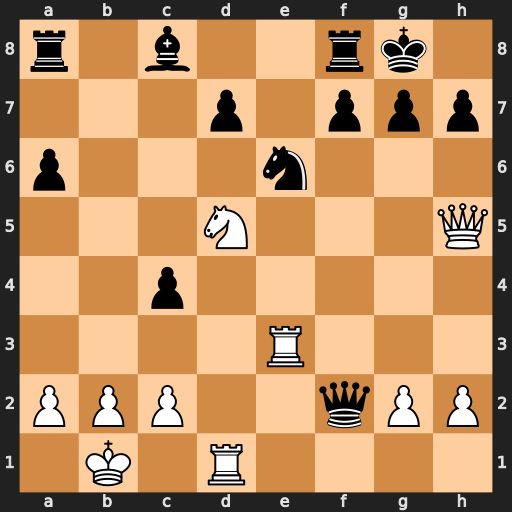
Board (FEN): r1b2rk1/3p1ppp/p3n3/3N3Q/2p5/4R3/PPP2qPP/1K1R4
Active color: w
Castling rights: -
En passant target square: -
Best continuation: Ne7+ Kh8 Qxh7+ Kxh7 Rh3+ Qh4 Rxh4#